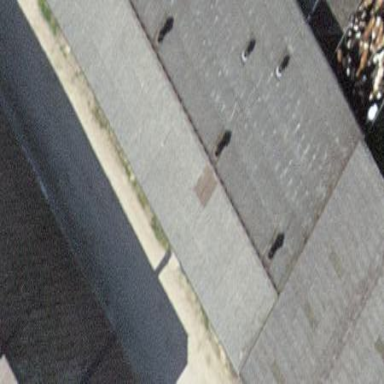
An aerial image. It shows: Barn.